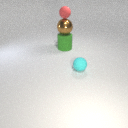
large brown metal sphere below small red rubber sphere